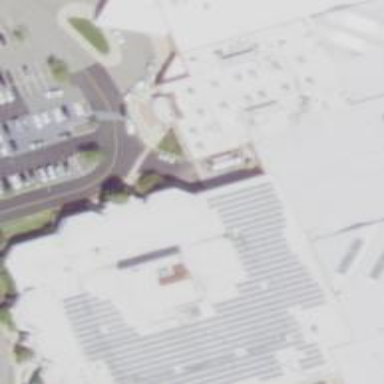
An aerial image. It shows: Food court.